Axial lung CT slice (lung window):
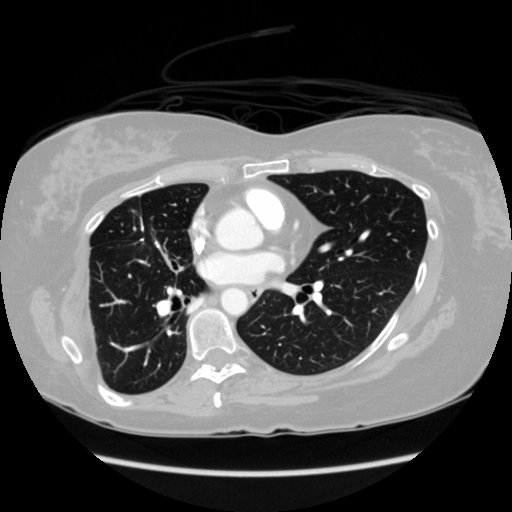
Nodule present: no